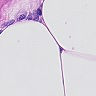
Metastatic tissue present: no